Question: I am trying to figure out how to vertically stack two buttons (up and down) next to the input they influence. I want to do this with CSS and HTML.
'''
<span class="styled-value">
<span class="multiplier-value-wrapper">
<input class="multiplier-value" type="text" value="4" name="family-size" />
</span>
</span>
<button class="btn btn-small btn-up">
<i class="fa fa-chevron-up"></i>
</button>
<button class="btn btn-small btn-down">
<i class="fa fa-chevron-down"></i>
</button>
'''
As you can see I am using Font Awesome for the up and down chevrons. I am unsure as how to get the two buttons to stack. Once I do I will tie in the JS to control the text input value (already written).
An example of what I am working with can be found here: <URL>
I have plugged in jQuery, jQuery UI, and FontAwesome.
The desired affect is this:

Any ideas?
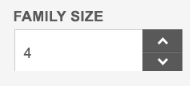
Answer: I think you should use a grid system if you can to accomplish tasks like this for you. In addition, try not to use '<span>' unless you want simple inline content. I did some tweaking trying to stay to your original as much as possible...
'''
.row div{
float: left;
}
.input-row{
line-height: 30px;
height: 30px;
}
input{
height: 30px;
}
button {
background-color: #4f4f4f;
border-radius: 0;
color: white;
padding: 0 4px;
}
.buttons{
width: 20px;
}
'''
'''
<link href="//maxcdn.bootstrapcdn.com/font-awesome/4.3.0/css/font-awesome.min.css" rel="stylesheet"/>
<div class="row">
<div class="input-row">
<div class="styled-value">
<div class="multiplier-value-wrapper">
<input class="multiplier-value" type="text" value="4" name="family-size" />
</div>
</div>
</div>
<div class="buttons">
<button class="btn btn-small btn-up">
<i class="fa fa-chevron-up"></i>
</button>
<button class="btn btn-small btn-down">
<i class="fa fa-chevron-down"></i>
</button>
</div>
</div>
'''